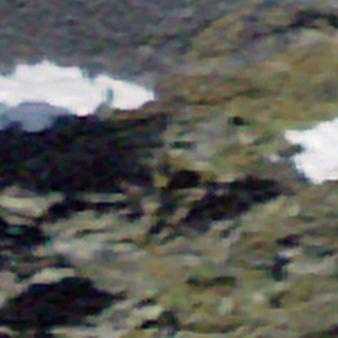
Label: other